Question: Google map showing half way on a form. Not filling in the whole space. On a simulator it works but not on the device.

I have tried using the BoxLayout Y layout and also Border Layout but its not happening
'''
private Container generateInstructionMap() throws IOException {
Container root = new Container(new BorderLayout());
//BorderLayout.center(collected)..encloseY(info, collected);
root.add(BorderLayout.CENTER, cnt);
root.add(BorderLayout.SOUTH, btnAddMarker);
return root;
}
public Container generateDashboard(final Form parent) {
Container dash = new Container(new BoxLayout(BoxLayout.Y_AXIS));
Form wizard = new Form();
wizard.setLayout(BoxLayout.y());
wizard.setTitle("Order Delivery");
final Command back = new Command(null) {
public void actionPerformed(ActionEvent evt) {
//parent.showBack();
}
};
wizard.setBackCommand(back);
Tabs wizardtabs = new Tabs();
// wizardtabs.setLayout(BoxLayout.y());
wizardtabs.addTab("Info",
generateDeliveryStepsWizard(parent));
wizardtabs.addTab("Info", generateInstructionMap(parent));
dash.setUIID("Form");
return dash;
}
'''
Please see the images for how its displaying
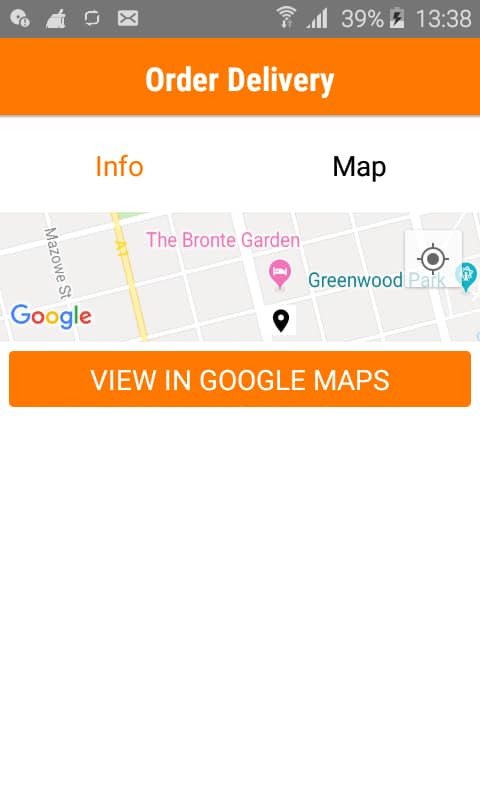
Answer: You set the form to box layout Y which gives components their preferred height. Since a map doesn't have a "real" preferred height you get that.
If the form had a border layout and you would have placed the container with the map in the center it would have taken the full space of the form. Furthermore a form is scrollable by default, border layout disables scrolling so the behavior would have been closer to what you need as map is panned not scrolled.